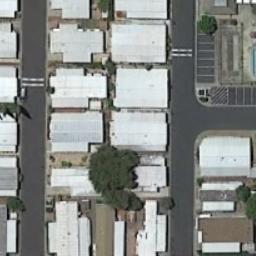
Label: mobile_home_park